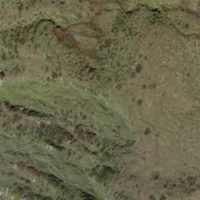
EUNIS habitat code: 26
Species observed at this site:
Euphydryas aurinia